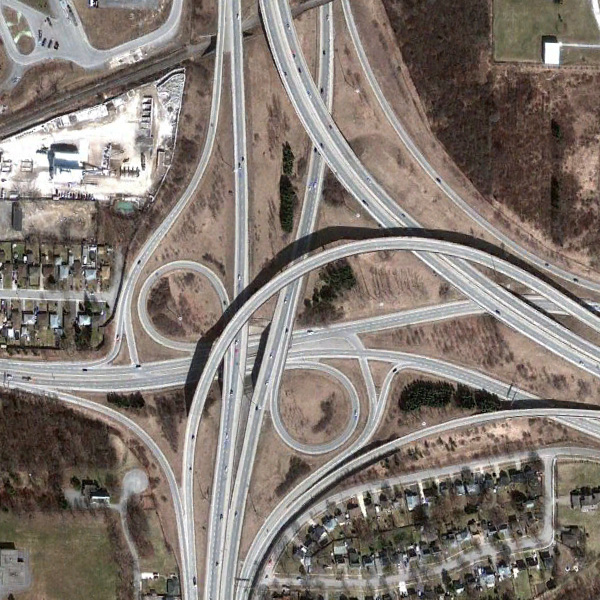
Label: Viaduct